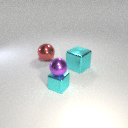
small cyan metal cube to the right of large red metal sphere